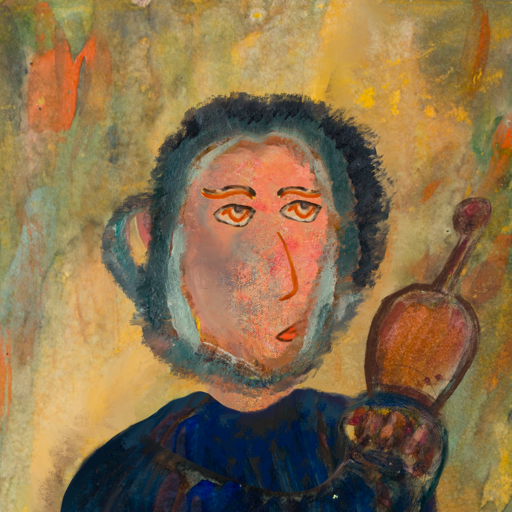
Background: Comrade, Head And Neck Side: Irani, Face Side: Experience, Bust: Pipe, Hair Side: Boggyland, Head Accessory: Blank, Second Necklace: Blank, Necklace: Blank, Baby: Blank